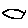
Label: hexagon